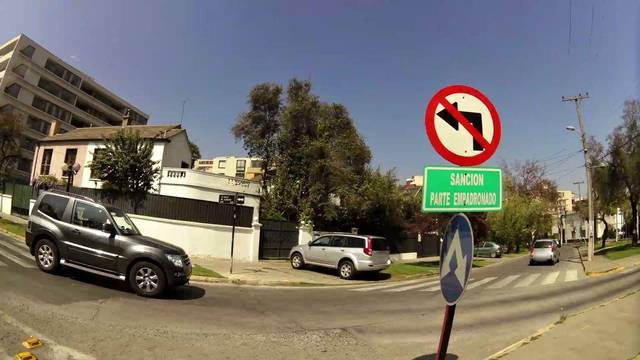
Region: Chile
Coordinates: -33.443, -70.604